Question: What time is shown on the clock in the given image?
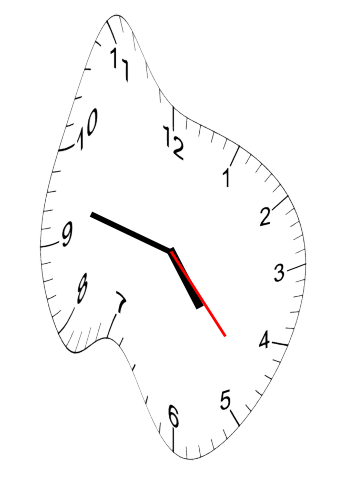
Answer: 04:47:23